Interaction volume radius: 5 \u00c5
Interaction volume height: 50 \u00c5
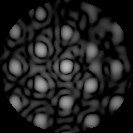
Disorder parameter: 0.257